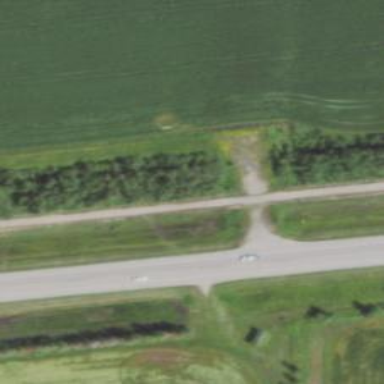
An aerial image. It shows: Service road.